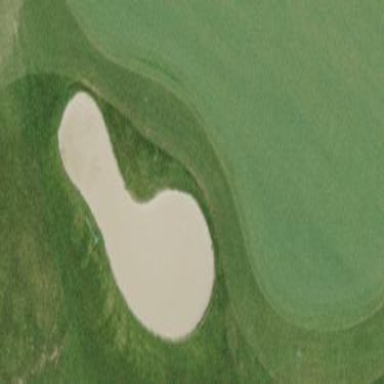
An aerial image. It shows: Sandy area is golf bunker.